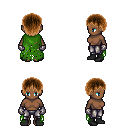
a pixel art fantasy rpg character, female body template, human, dark skin, green tattered cape, metal pants, brown plain hairstyle, metal gloves, black shoes, four views (front, back, left, right), 2x2 character sprite sheet, small pixel art, hard edges, no anti-aliasing